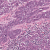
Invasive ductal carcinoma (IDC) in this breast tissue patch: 0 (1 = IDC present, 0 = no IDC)